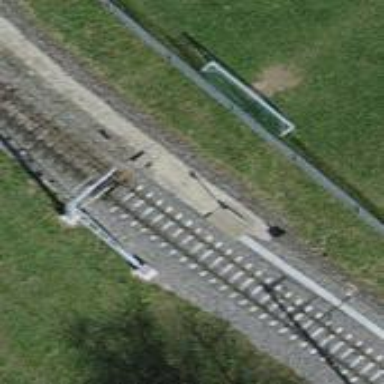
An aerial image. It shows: Narrow-gauge railway track with one electrified contact line.